The image folds the raw vibration samples of a bearing signal into a 2-D grayscale square (signal-to-image encoding). Based on the visible evidence, which condition applies: normal, inner_race, outer_race, ball?
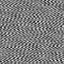
Answer: ball